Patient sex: M
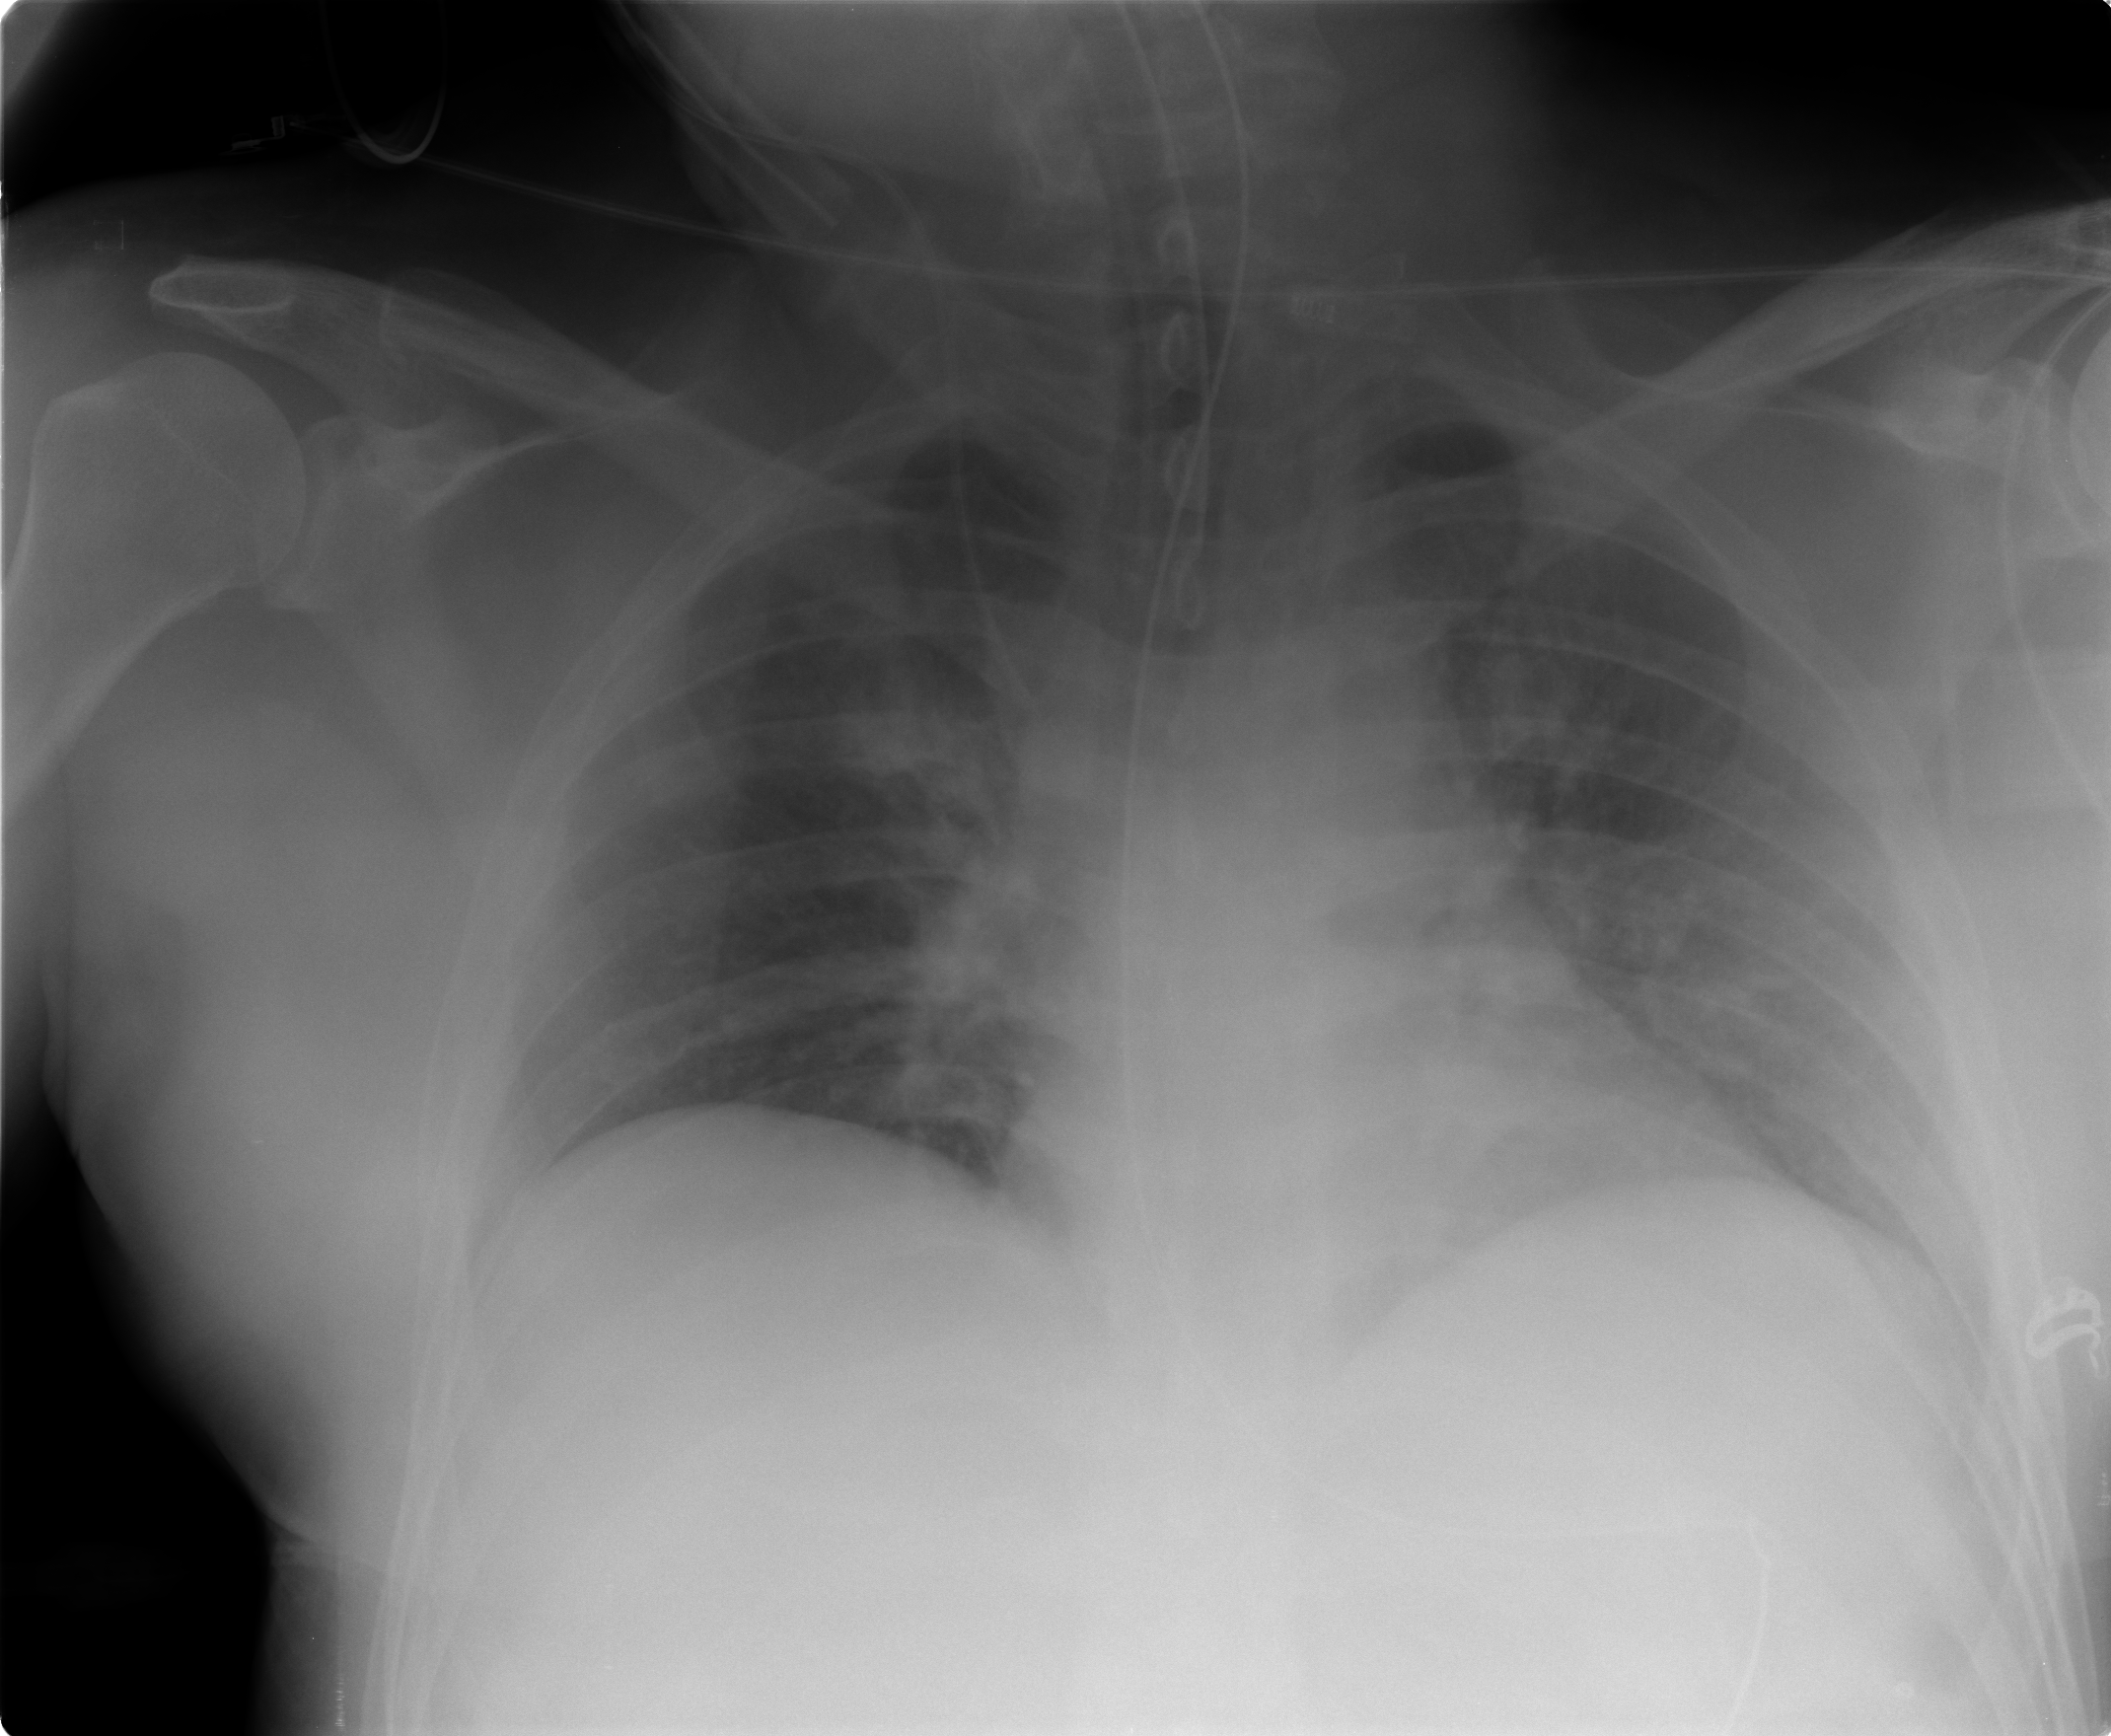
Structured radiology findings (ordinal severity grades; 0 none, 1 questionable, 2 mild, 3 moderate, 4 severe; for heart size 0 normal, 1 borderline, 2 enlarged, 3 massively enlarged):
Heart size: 0
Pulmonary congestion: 1
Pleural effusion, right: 0
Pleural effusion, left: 0
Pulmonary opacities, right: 0
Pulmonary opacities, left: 0
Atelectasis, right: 0
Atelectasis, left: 1